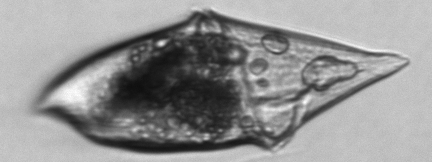
Label: Gyrodinium